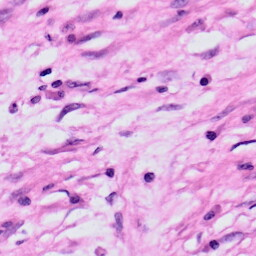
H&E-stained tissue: Skin